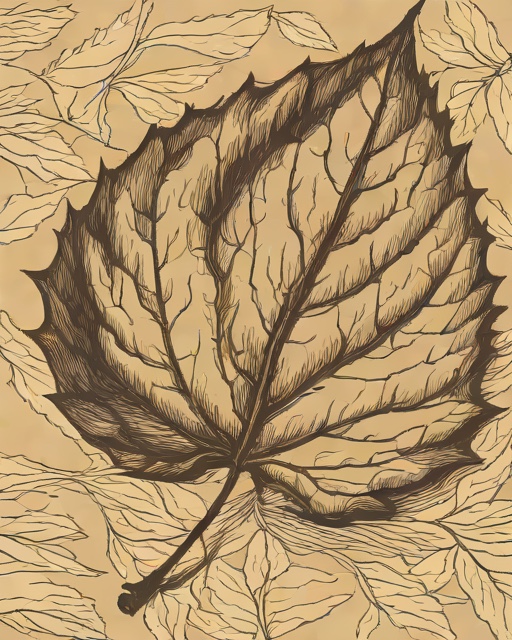
Category: Sympathy